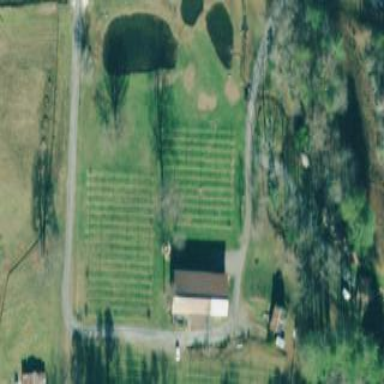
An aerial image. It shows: Winery located within vineyard.